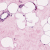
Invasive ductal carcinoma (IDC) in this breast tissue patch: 0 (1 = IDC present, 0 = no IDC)